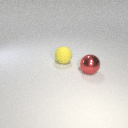
large red metal sphere to the right of large yellow rubber sphere